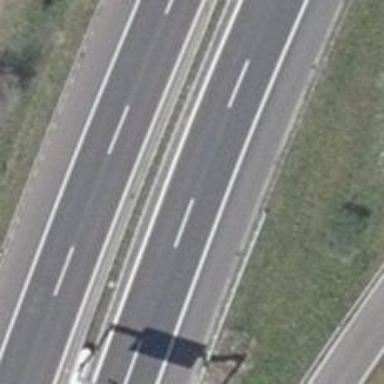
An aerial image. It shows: This is trunk highway with motorroad.